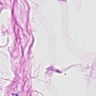
Metastatic tissue present: no